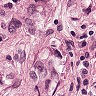
Metastatic tissue present: yes